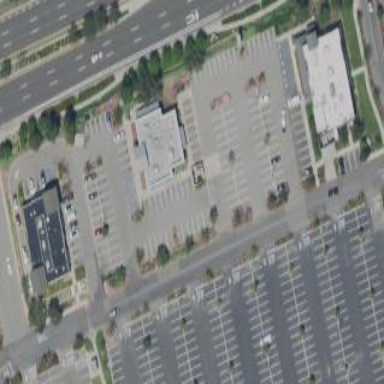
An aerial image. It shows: Parking area with surface.